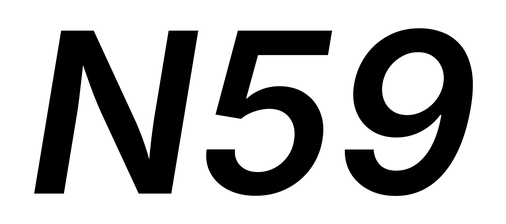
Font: Inter-Italic_SemiBold_Italic